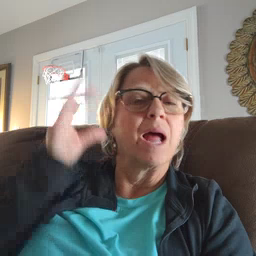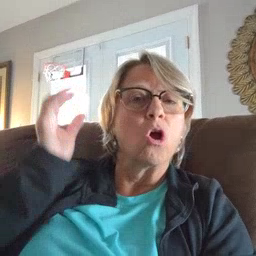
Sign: hair